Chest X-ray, AP view. Patient: 38 years old, sex M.
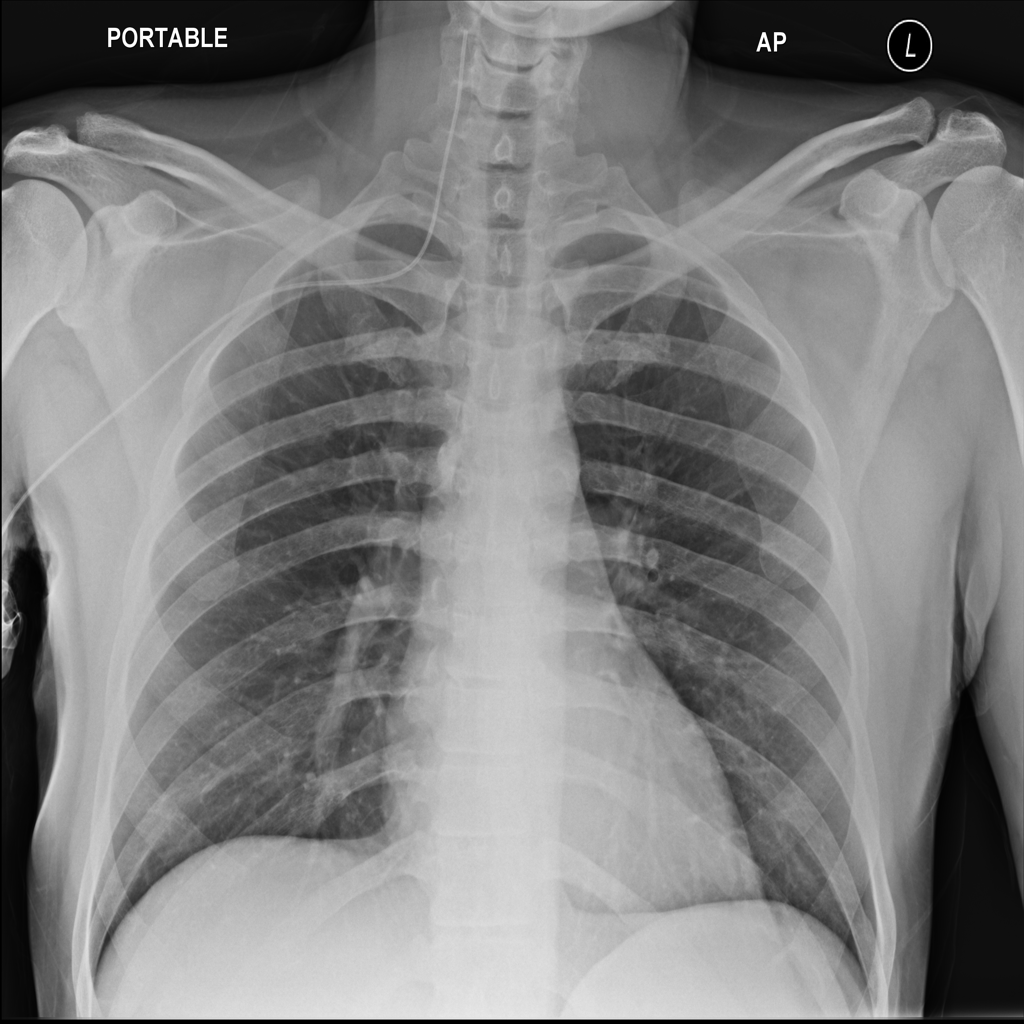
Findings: No Finding